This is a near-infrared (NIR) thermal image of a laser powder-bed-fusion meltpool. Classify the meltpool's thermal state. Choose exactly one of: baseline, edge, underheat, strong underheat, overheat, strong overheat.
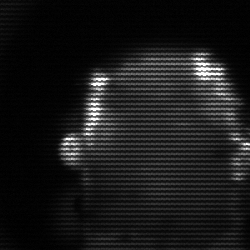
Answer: baseline